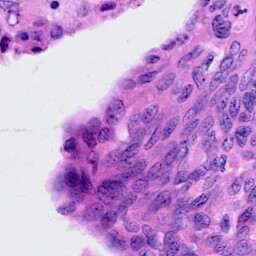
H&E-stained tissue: Cervix